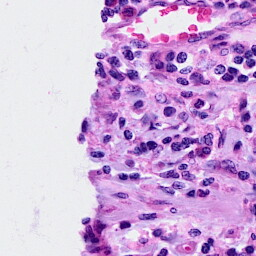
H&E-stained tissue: Cervix